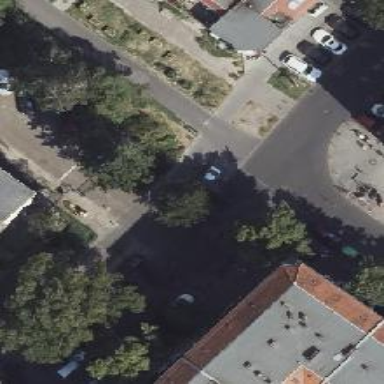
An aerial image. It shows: Unmarked crossing with kerb extension on the right side.